Question: From BehaviorSpace, I would like to run a model 100 times by varying two variables as follows:
'''
["x-area" 1 ] and ["y-area" [1 1 100]].
'''
A model is built as follows:
- - -
By using the two variables, I would like that my 100 models run as follows:
'''
;;; Model 1 ;;
"x-area" = 1
"y-area" = 1
clear-all
create landscape
add-turtles
go-simulation
;;; Model 2 ;;
"x-area" = 1
"y-area" = 2
add-turtles
go-simulation
;;; Model 3 ;;
"x-area" = 1
"y-area" = 3
add-turtles
go-simulation
....
;;; Model 100 ;;
"x-area" = 1
"y-area" = 100
add-turtles
go-simulation
'''
To do this, I built 100 experiments and this method worked. Is there a faster way to run automatically 100 models without doing 100 experiments ? I tried to build 1 experiment like this

But I have this error message:
OF expected input to be a turtle agentset or patch agentset or turtle or patch but got NOBODY instead.
'''
org.nlogo.nvm.ArgumentTypeException: OF expected input to be a turtle agentset or patch agentset or turtle or patch but got NOBODY instead.
at org.nlogo.prim._asm_proceduremovewithinpolygon_ifelse_86.perform(:4)
at org.nlogo.nvm.Context.runExclusive(Context.java:119)
at org.nlogo.nvm.ExclusiveJob.run(ExclusiveJob.java:57)
at org.nlogo.nvm.Context.runExclusiveJob(Context.java:162)
at org.nlogo.prim._asm_procedurestartsimulation_ask_69.perform(:1)
at org.nlogo.nvm.Context.stepConcurrent(Context.java:91)
at org.nlogo.nvm.ConcurrentJob.step(ConcurrentJob.java:82)
at org.nlogo.job.JobThread.org$nlogo$job$JobThread$$runPrimaryJobs(JobThread.scala:143)
at org.nlogo.job.JobThread$$anonfun$run$1.apply$mcV$sp(JobThread.scala:78)
at org.nlogo.job.JobThread$$anonfun$run$1.apply(JobThread.scala:76)
at org.nlogo.job.JobThread$$anonfun$run$1.apply(JobThread.scala:76)
at scala.util.control.Exception$Catch.apply(Exception.scala:88)
at org.nlogo.util.Exceptions$.handling(Exceptions.scala:41)
at org.nlogo.job.JobThread.run(JobThread.scala:75)
'''
The problem is that my models continue to run with this error. So it is difficult to see where is the problem. Given the following message:
'''
"at org.nlogo.prim._asm_proceduremovewithinpolygon_ifelse_86.perform(:4)" in the error message,
'''
maybe that the problem is in the procedure "move-within-polygon".
Here is my procedure "move-within-polygon" for a given color of polygons:
'''
if [pcolor] of patch-here = green [
set list-angles-in-green item 0 table-angles
loop [
let angle-in-green one-of list-angles-in-green
ifelse [pxcor] of (patch-right-and-ahead angle-in-green 1) = max-pxcor or [pycor] of (patch-right-and-ahead angle-in-green 1) = max-pycor [
print "die"
die
stop ]
[ ifelse (patch-right-and-ahead angle-in-green 1) != nobody and [pcolor] of (patch-right-and-ahead angle-in-green 1) = green [
print "move"
move-to patch-right-and-ahead angle-in-green 1
[ if not any? neighbors with [pcolor = green] [
print "no neighbors"
move-to patch-here
stop ] ] ] ] ]
'''
Thanks for your help.
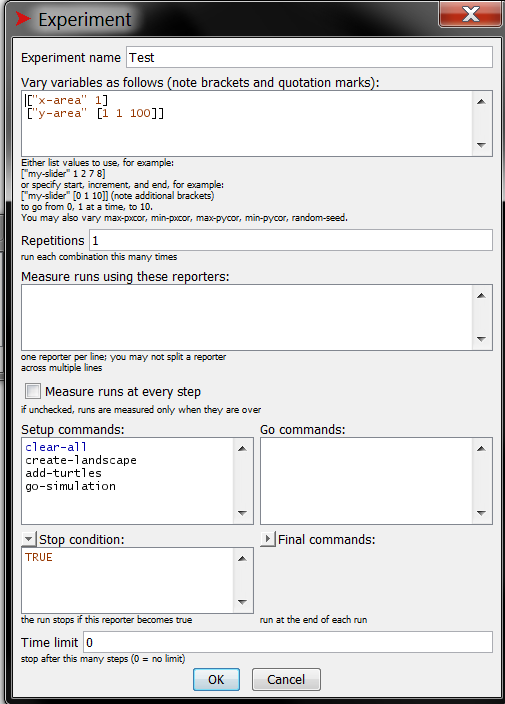
Answer: If a turtle ends up on the edge of the world, then 'patch-right-and-ahead angle-in-green 1' might point outside the world (depending on what 'angle-in-green' is), so '[pxcor] of' in '[pxcor] of (patch-right-and-ahead angle-in-green 1) = max-pxcor' would ask for the coordinate of 'nobody'. The same thing could happen for 'pycor' later in the same line.
Question: Can a turtle ever get to the edge of the world in your model? It looks to me like the code that you displayed could lead to that result.
If so, then one way to prevent the error would be to replace
'''
[pxcor] of (patch-right-and-ahead angle-in-green 1) = max-pxcor
'''
with
'''
xcor = max-pxcor
'''
That's true when a turtle reaches the last column of patches. If you also want turtles to die when they're close to the edge, you could use both of these expressions in the 'if-else':
'''
(xcor = max-pxcor) or ([pxcor] of (patch-right-and-ahead angle-in-green 1) = max-pxcor)
'''
(I added parentheses simply for clarity.)
However, I wonder whether this would serve the same purpose:
'''
xcor = max-pxcor or xcor = max-pxcor - 1
'''
If any of these methods are right for your application, then you can obviously do the same thing for the y coordinates.